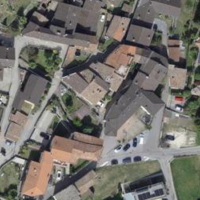
EUNIS habitat code: 55
Species observed at this site:
Chelidonium majus
Aegopodium podagraria